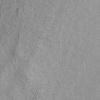
Atmospheric dust classification: not_dusty